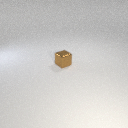
small brown metal cube